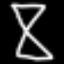
Label: hourglass